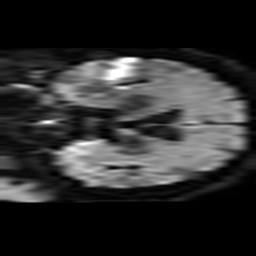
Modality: TRACE
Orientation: coronal
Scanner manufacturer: philips
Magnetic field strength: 3 T
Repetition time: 3.087 s
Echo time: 0.076 s